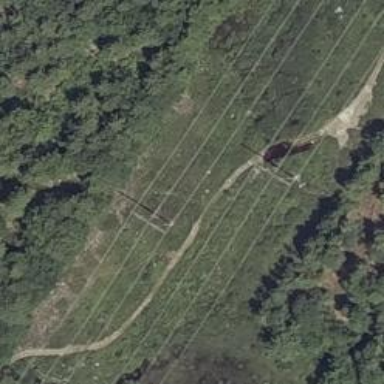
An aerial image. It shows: Power tower.